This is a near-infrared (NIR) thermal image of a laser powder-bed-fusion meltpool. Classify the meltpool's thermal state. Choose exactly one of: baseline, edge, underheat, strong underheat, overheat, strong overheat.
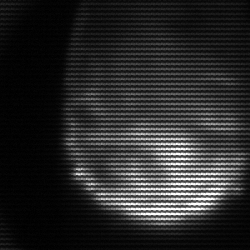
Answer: edge